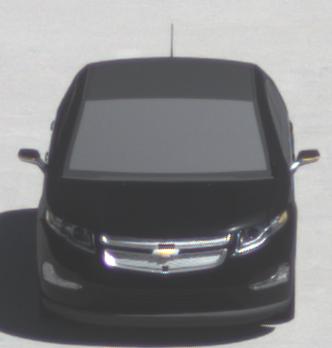
Make: Chevrolet
Model: Volt
Detailed model: Volt
Model produced from: 2011/11
Model produced until: 2014/08
Doors: 5
Color: black
Road condition: dry road
Daytime: midday
Contrast: high contrast